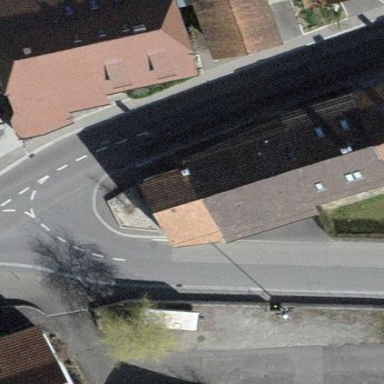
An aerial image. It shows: Building with tiled roof.